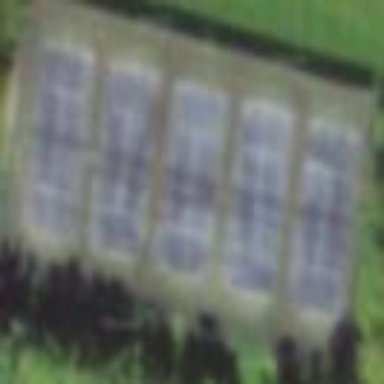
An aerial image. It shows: Tennis court on the leisure land pitch.